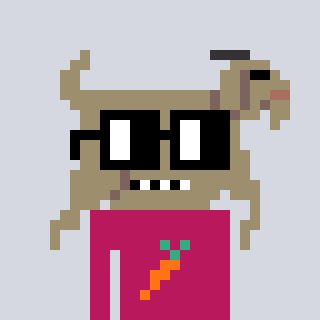
a pixel art character with square black glasses, a goat-shaped head and a darkpink-colored body on a cool background